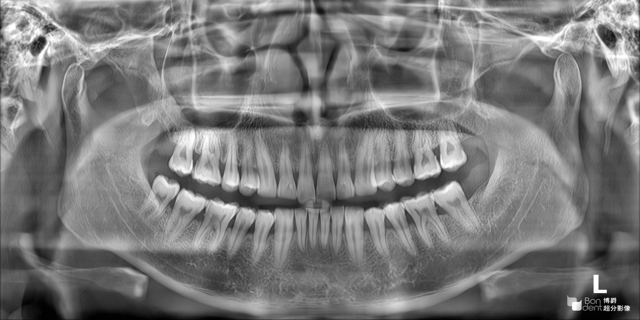
adult